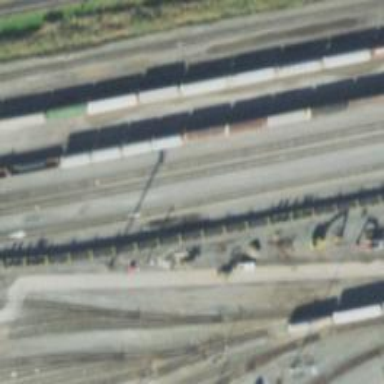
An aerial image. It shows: Railway yard.